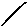
Label: line